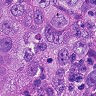
Metastatic tissue present: yes